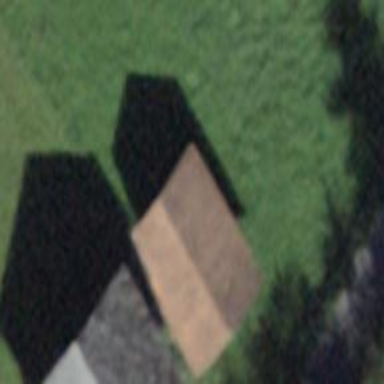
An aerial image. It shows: Rural barn.